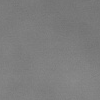
Atmospheric dust classification: dusty